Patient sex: M
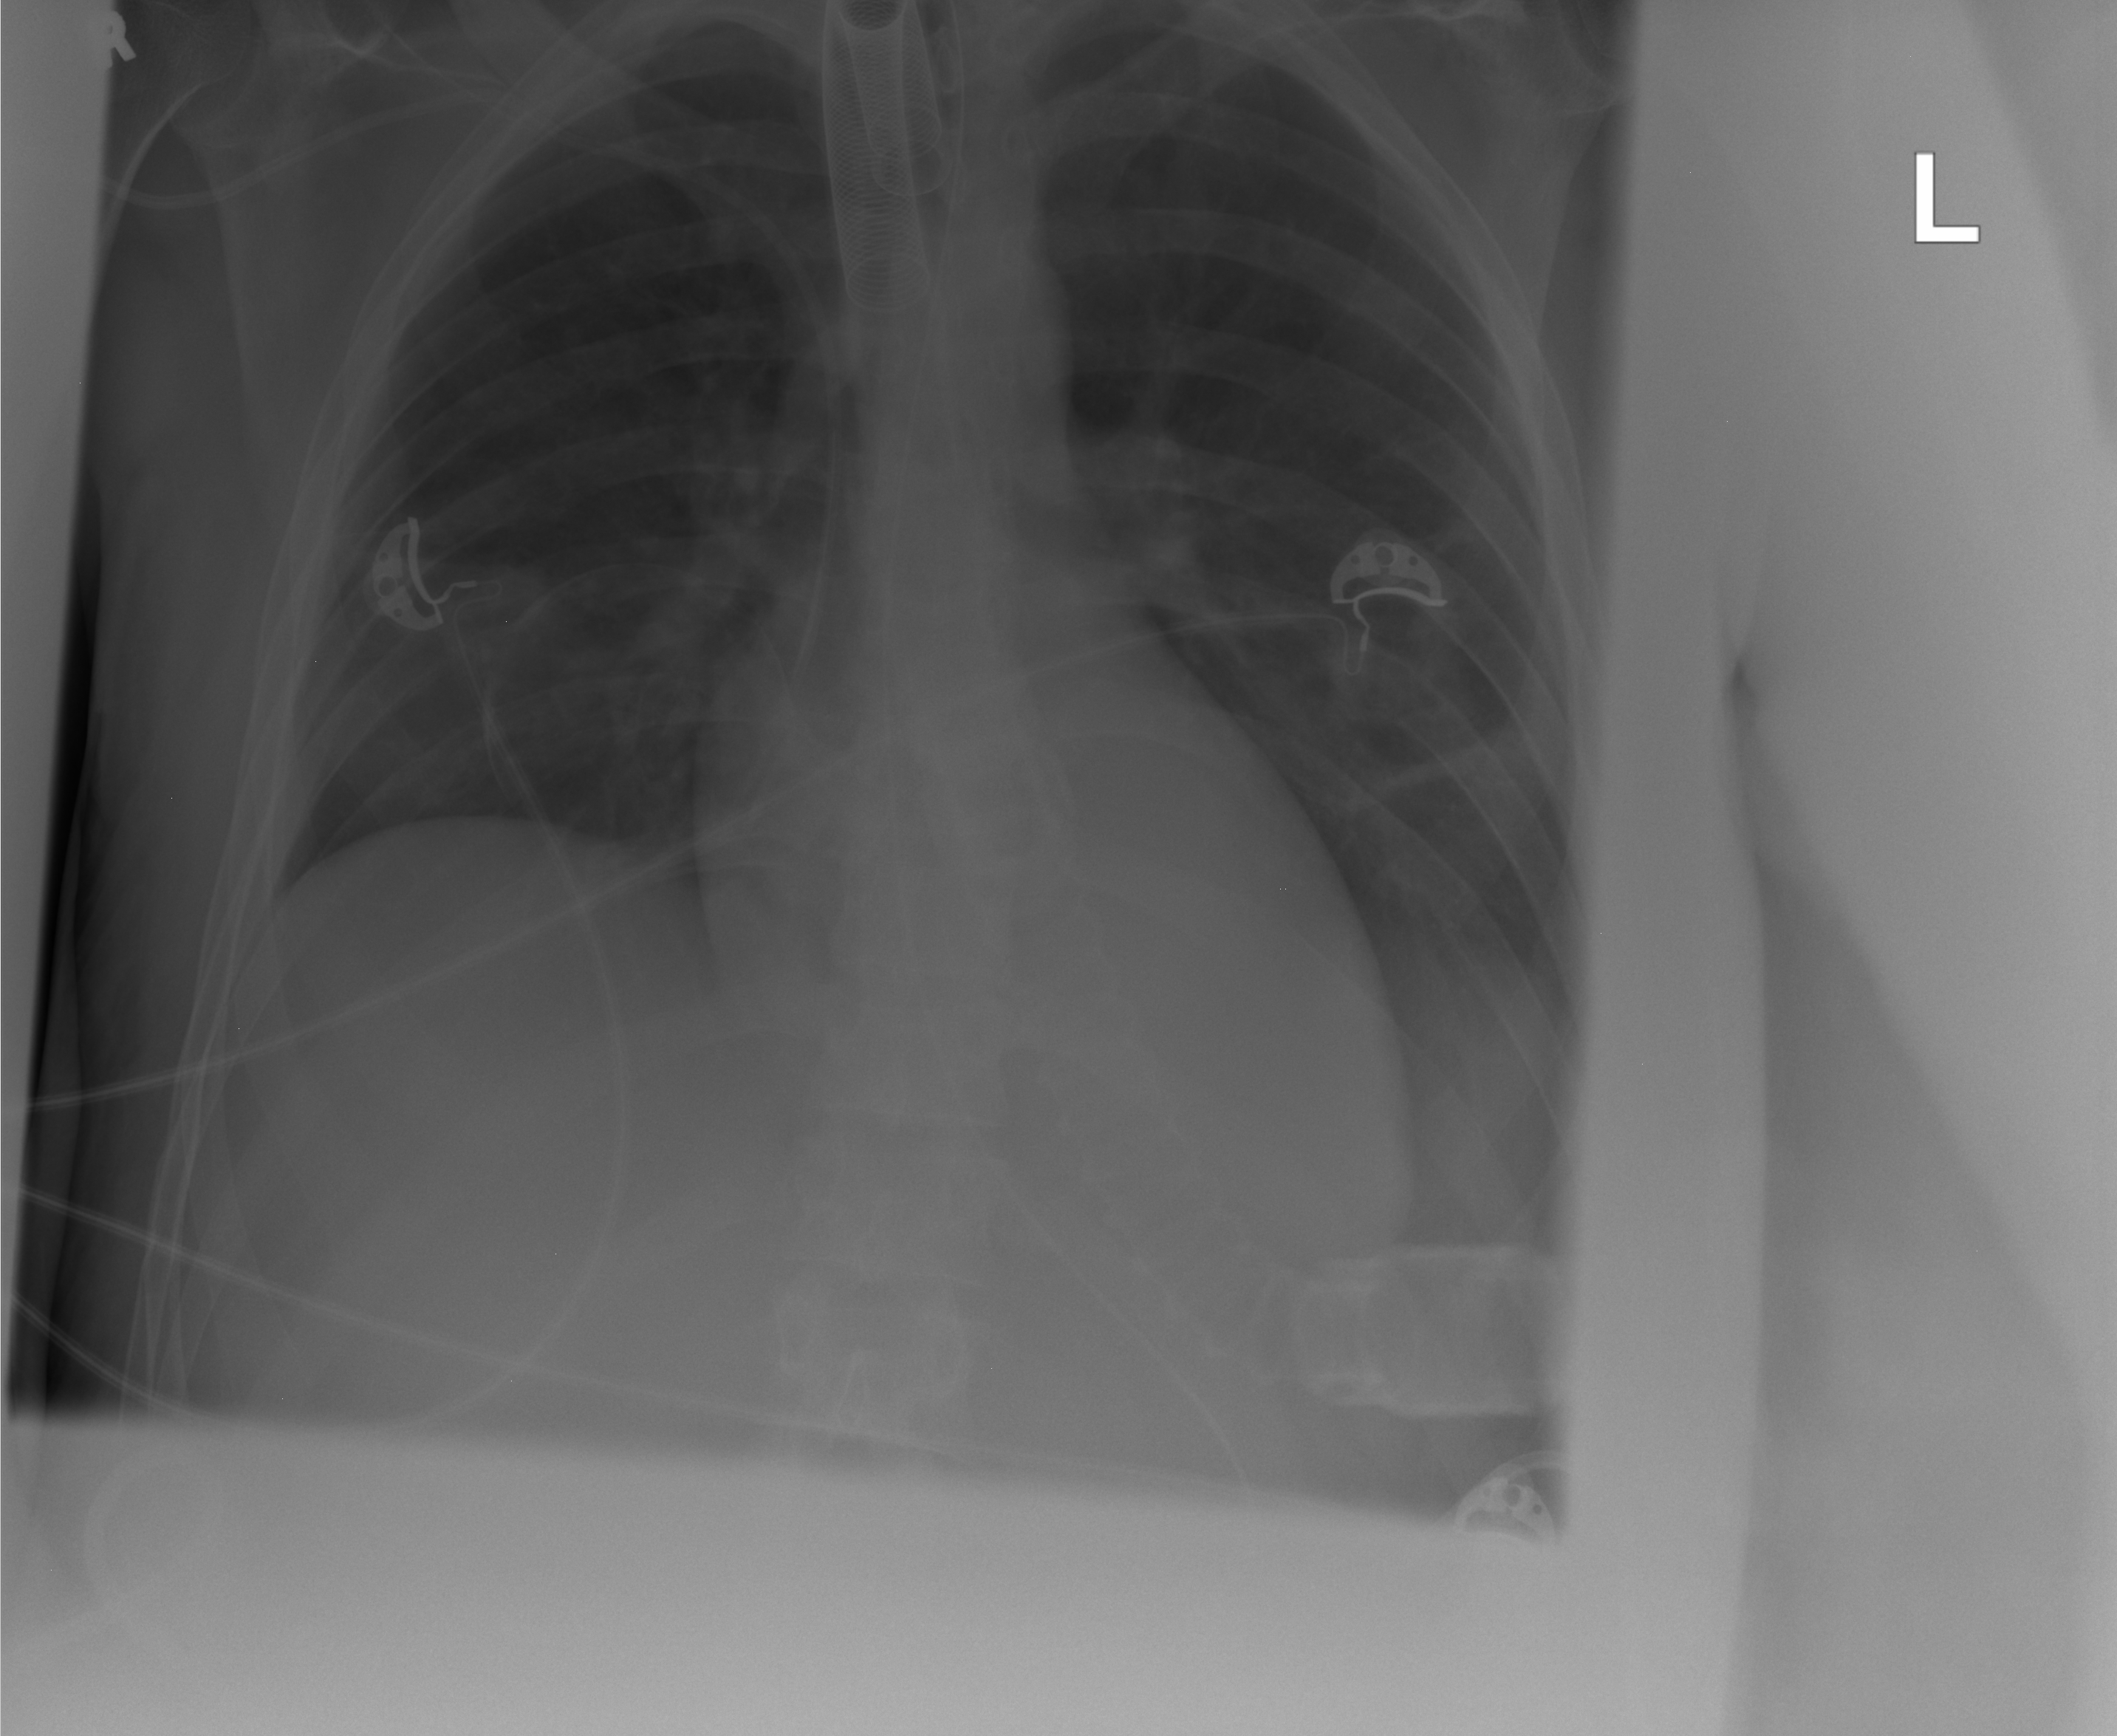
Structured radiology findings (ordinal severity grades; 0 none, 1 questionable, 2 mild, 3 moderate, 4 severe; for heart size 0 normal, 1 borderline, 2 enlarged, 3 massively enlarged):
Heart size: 0
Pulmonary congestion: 0
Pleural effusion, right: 0
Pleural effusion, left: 2
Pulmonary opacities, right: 0
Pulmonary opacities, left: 0
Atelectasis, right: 0
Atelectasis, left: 2